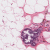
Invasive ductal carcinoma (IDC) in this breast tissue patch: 0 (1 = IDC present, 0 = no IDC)